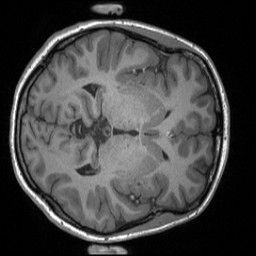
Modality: T1w
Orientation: axial